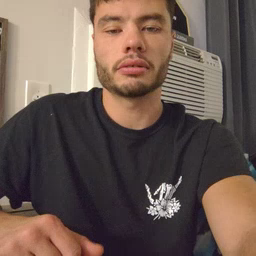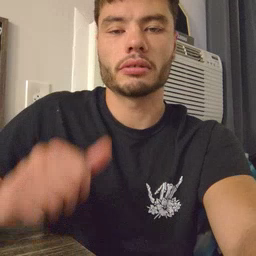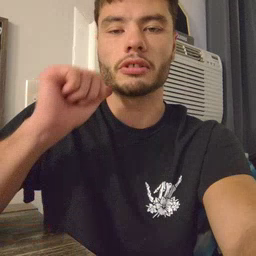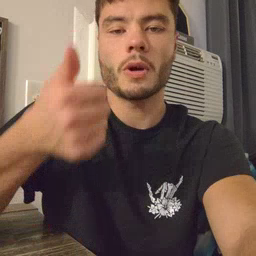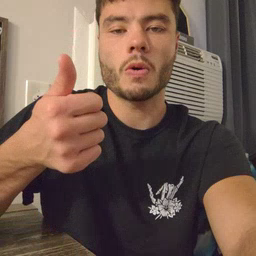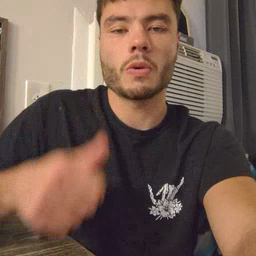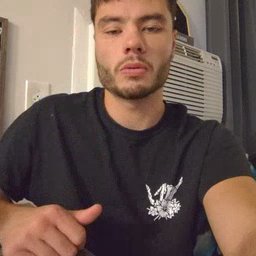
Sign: tomorrow